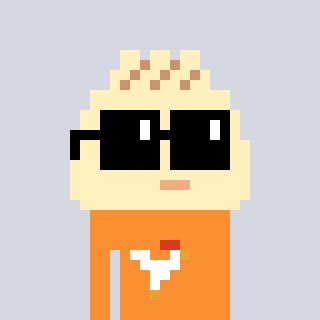
a pixel art character with square black sunglasses, a porkbao-shaped head and a orange-colored body on a cool background